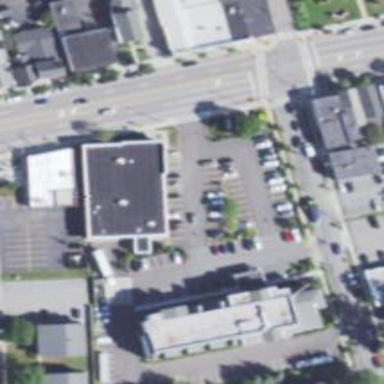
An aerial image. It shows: Pharmacy providing healthcare services.